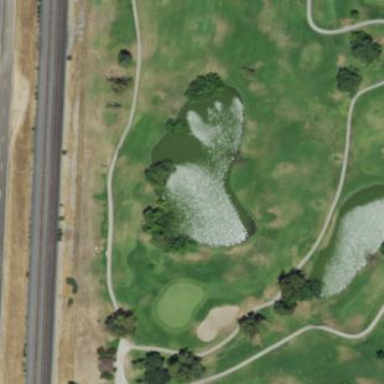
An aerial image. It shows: Water hazard in golf course. The hazard is natural water feature.